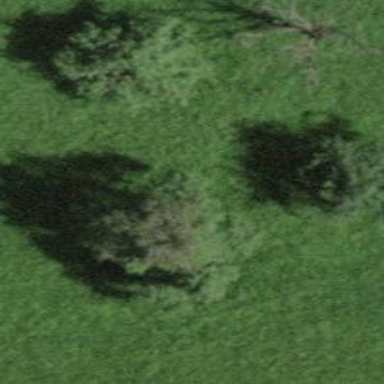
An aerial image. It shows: Broadleaved tree with lush foliage.